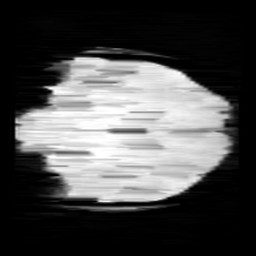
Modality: minIP
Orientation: coronal
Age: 11
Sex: female
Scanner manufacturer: siemens
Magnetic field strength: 3 T
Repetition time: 0.027 s
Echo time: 0.02 s